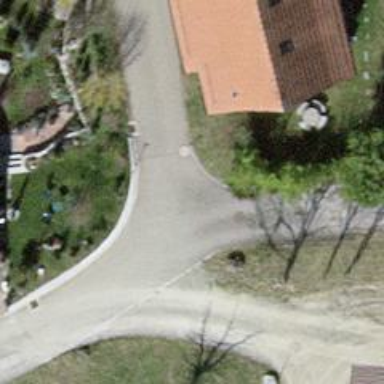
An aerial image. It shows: Residential road with asphalt surface and no sidewalks.